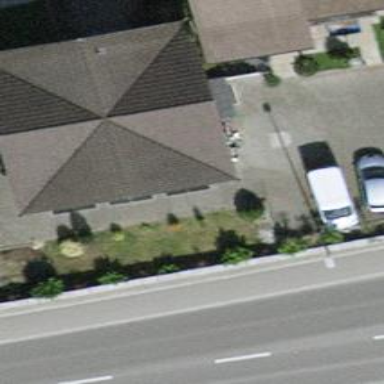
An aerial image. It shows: Building with tiled roof.